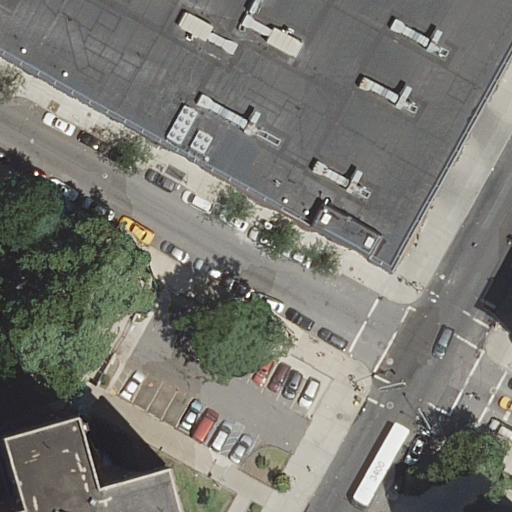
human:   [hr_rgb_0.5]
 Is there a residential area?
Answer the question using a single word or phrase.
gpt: yes

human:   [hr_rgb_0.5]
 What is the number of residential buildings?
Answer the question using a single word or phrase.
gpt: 1

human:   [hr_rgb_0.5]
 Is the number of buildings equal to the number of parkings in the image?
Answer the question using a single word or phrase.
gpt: no

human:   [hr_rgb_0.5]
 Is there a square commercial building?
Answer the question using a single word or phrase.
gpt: no

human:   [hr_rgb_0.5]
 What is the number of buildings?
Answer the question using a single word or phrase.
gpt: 2

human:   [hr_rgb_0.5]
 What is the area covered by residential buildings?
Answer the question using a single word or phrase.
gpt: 357m2

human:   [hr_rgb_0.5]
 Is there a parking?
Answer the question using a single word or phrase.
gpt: yes

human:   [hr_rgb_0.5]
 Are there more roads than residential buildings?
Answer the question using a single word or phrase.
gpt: yes

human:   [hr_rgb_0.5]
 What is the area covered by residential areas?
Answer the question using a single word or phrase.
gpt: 24m2

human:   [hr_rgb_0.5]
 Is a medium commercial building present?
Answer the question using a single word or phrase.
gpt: no

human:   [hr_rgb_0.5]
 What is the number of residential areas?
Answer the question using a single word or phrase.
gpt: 1

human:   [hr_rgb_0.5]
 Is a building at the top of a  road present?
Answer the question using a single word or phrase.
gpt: yes

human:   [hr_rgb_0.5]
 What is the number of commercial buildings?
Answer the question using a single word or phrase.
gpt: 0

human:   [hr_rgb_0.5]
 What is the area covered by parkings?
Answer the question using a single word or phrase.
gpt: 780m2

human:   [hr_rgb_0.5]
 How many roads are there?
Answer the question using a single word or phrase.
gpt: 17

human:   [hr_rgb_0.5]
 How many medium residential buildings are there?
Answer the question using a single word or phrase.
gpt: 1

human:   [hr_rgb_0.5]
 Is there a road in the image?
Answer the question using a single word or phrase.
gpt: yes

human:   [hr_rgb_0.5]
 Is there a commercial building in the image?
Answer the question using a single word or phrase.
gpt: no

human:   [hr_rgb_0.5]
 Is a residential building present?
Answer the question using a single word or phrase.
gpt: yes

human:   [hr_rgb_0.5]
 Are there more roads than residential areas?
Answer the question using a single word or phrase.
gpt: yes

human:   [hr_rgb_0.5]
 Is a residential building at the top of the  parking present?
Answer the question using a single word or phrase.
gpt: no

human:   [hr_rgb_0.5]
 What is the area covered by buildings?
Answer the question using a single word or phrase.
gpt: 4226m2

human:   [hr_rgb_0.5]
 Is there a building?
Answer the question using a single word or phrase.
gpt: yes

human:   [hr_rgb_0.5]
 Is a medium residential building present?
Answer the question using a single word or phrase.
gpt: yes

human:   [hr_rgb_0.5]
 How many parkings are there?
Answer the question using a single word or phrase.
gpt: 1

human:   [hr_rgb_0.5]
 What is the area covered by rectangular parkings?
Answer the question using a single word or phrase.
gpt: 0m2

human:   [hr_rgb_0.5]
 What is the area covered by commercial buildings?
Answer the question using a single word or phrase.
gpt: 0m2

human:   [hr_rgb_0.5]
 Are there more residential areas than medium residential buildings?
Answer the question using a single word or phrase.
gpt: no

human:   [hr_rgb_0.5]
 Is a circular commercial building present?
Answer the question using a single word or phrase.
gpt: no

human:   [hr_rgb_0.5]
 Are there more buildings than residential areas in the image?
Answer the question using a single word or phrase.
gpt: yes

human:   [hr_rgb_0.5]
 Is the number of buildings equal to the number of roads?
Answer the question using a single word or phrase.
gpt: no

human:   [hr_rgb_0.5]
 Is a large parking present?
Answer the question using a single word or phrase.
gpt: yes

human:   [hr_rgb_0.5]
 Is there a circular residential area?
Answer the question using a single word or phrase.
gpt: no

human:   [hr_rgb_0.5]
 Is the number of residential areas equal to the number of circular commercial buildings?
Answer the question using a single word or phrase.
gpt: no

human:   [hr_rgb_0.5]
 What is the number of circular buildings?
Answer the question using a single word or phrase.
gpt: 0

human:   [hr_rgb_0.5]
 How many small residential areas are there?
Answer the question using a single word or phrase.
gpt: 1

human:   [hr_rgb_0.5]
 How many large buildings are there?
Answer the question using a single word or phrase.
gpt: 1

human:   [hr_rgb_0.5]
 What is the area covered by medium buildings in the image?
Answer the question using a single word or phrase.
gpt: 357m2

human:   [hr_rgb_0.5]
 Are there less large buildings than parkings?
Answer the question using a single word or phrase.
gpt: no

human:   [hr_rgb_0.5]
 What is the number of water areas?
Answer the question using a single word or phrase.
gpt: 0

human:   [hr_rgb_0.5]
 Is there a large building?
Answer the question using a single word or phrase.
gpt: yes

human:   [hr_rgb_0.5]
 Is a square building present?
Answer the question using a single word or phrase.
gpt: no

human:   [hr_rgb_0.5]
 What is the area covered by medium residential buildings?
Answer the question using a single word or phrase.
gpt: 357m2

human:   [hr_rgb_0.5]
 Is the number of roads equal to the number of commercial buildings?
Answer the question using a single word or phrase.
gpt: no

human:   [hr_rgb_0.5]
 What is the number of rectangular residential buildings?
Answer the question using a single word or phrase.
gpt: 0

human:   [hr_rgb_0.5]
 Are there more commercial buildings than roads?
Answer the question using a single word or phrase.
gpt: no

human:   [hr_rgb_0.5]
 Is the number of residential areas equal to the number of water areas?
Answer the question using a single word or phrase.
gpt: no

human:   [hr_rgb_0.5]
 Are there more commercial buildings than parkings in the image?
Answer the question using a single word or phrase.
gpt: no

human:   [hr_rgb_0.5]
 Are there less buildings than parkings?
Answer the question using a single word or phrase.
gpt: no

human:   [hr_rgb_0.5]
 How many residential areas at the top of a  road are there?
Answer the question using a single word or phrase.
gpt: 1

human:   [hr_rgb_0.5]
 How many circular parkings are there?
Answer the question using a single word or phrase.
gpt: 0

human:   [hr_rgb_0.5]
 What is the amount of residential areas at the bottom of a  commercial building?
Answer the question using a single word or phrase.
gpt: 0

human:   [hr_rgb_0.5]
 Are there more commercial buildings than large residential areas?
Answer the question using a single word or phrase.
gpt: no

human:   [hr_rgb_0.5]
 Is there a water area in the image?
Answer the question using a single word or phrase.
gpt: no

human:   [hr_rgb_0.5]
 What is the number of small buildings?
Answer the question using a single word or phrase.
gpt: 0

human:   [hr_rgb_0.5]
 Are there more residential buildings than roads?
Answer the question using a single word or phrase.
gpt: no

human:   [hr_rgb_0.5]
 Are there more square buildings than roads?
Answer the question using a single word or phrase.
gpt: no

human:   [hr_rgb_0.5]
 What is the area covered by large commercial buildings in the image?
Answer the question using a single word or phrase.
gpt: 0m2

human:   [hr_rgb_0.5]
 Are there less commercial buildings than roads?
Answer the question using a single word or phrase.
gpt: yes

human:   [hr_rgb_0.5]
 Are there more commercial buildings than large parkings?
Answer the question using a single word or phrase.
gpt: no

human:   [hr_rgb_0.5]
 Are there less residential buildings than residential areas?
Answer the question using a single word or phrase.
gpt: no

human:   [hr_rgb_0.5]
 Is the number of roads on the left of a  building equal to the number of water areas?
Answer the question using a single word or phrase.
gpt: no

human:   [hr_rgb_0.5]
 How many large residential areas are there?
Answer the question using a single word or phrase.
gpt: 0

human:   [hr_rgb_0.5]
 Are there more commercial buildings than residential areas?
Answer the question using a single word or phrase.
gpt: no